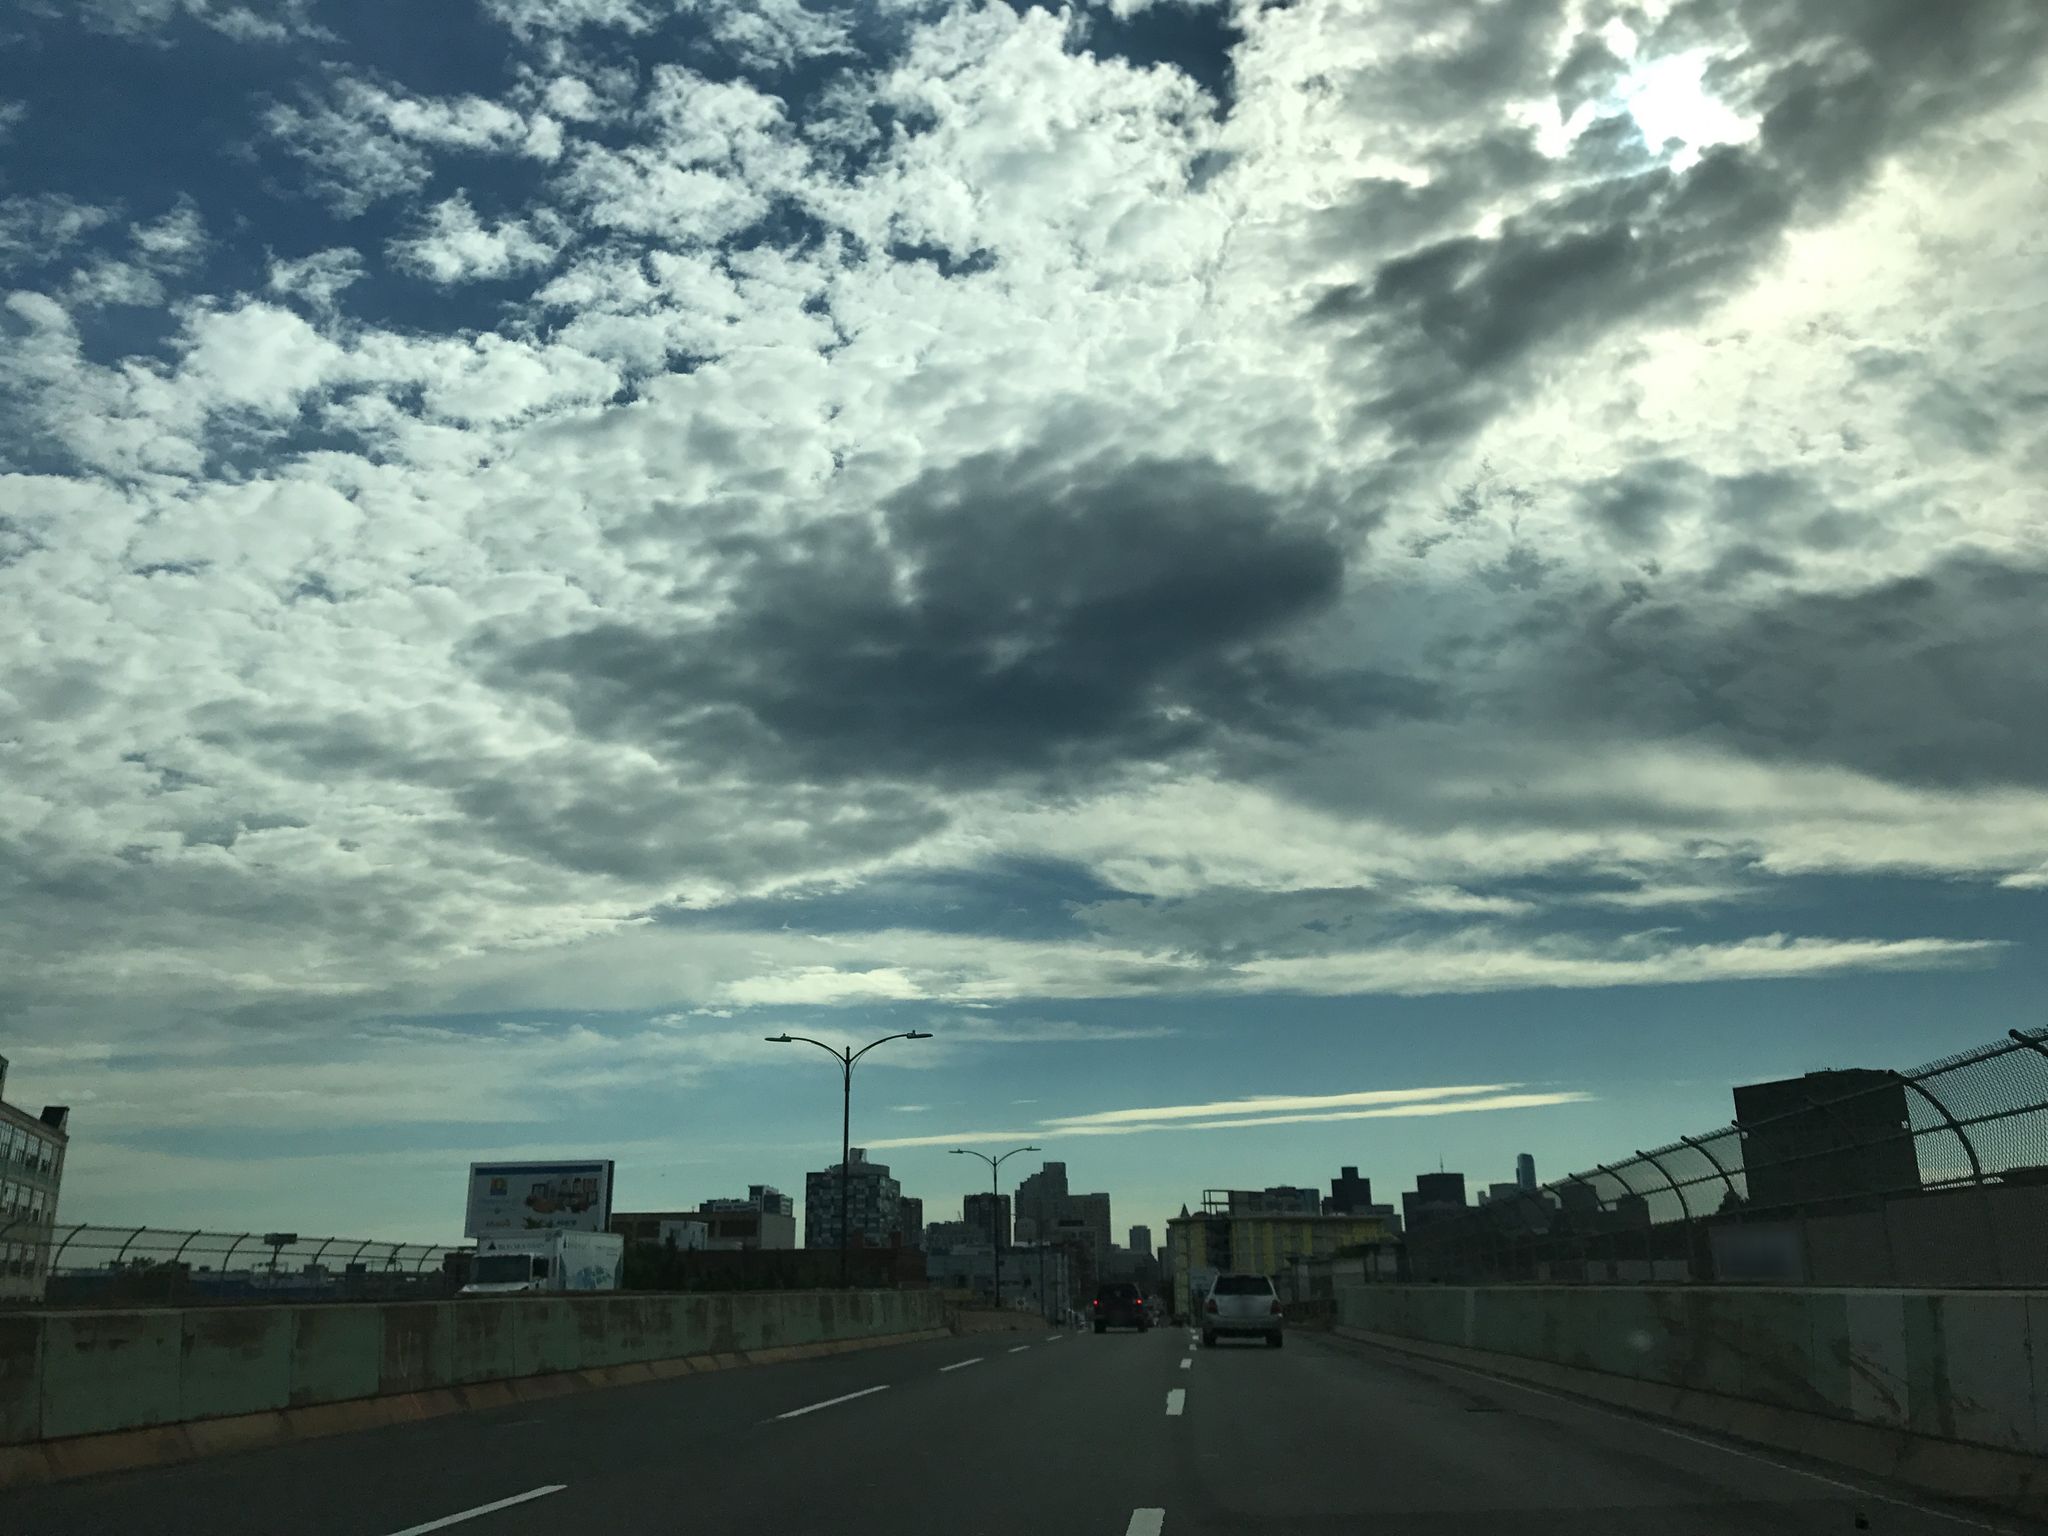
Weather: snowy
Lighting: day
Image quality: good
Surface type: driving surface
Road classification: trunk_link
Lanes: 1
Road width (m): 12.2
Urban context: urban centre
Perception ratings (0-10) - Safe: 0.9, Lively: 3.39, Beautiful: 5.24, Boring: 3.79, Depressing: 4.43, Wealthy: 1.29